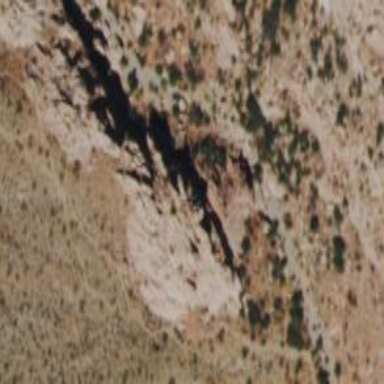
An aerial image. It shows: Brown cliff in nature.